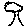
Label: tree